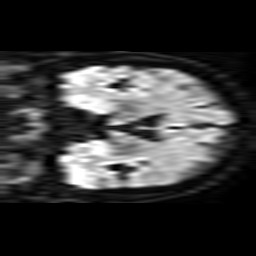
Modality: TRACE
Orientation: coronal
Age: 62
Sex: male
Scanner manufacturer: philips
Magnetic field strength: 1.5 T
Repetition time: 4.811 s
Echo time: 0.07764 s